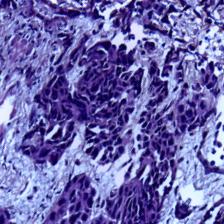
Diagnosis: OSCC